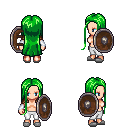
a pixel art fantasy rpg character, female body template, human, light skin, leather shoulder armor, white pants, green extra-long hairstyle, white cloth bracers, white slippers, shield, four views (front, back, left, right), 2x2 character sprite sheet, small pixel art, hard edges, no anti-aliasing